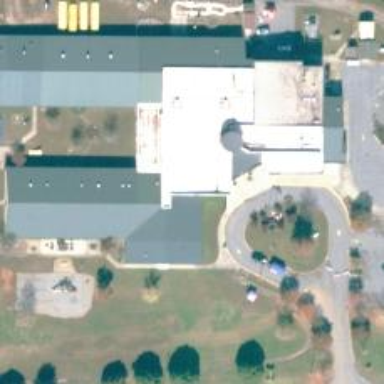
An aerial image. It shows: School.